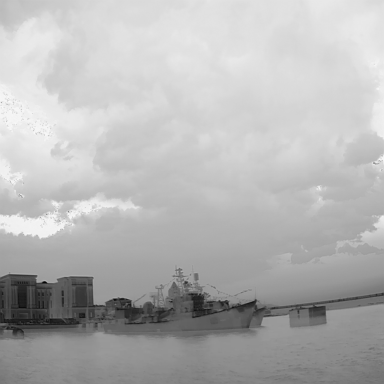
There are two warships in the infrared image.